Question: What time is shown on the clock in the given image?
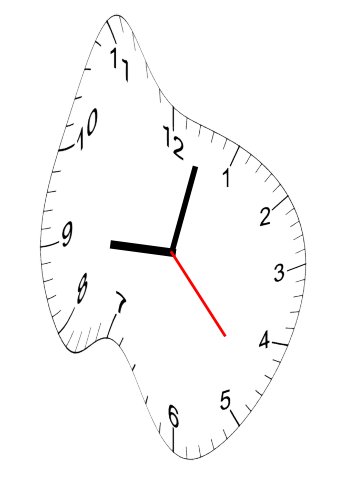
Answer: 09:02:23